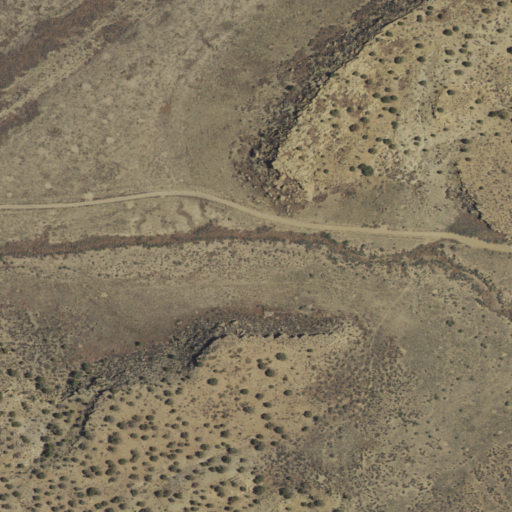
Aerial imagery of gap in New Mexico named The Narrows containing shrub and grassland